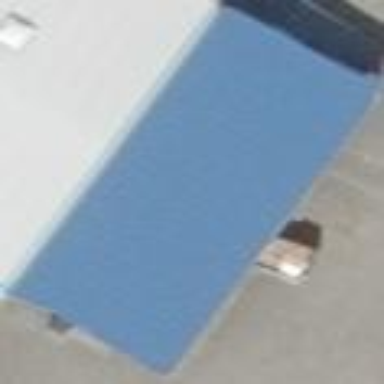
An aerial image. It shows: Close-up view of roof of building.